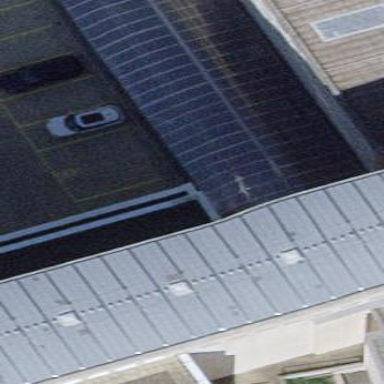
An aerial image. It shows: View of roof of building.